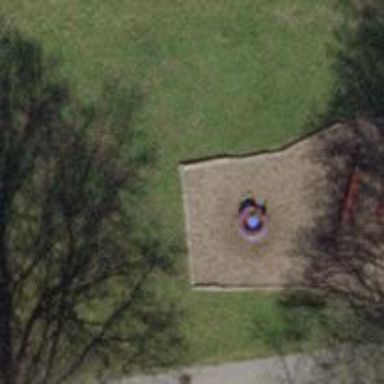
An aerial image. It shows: Playground featuring roundabout.